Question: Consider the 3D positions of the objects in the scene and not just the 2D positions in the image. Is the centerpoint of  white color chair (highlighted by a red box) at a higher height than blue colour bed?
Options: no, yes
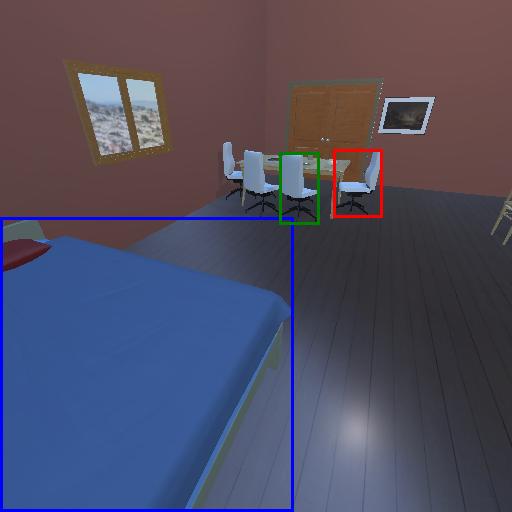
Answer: no